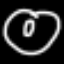
Label: donut